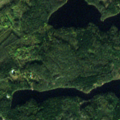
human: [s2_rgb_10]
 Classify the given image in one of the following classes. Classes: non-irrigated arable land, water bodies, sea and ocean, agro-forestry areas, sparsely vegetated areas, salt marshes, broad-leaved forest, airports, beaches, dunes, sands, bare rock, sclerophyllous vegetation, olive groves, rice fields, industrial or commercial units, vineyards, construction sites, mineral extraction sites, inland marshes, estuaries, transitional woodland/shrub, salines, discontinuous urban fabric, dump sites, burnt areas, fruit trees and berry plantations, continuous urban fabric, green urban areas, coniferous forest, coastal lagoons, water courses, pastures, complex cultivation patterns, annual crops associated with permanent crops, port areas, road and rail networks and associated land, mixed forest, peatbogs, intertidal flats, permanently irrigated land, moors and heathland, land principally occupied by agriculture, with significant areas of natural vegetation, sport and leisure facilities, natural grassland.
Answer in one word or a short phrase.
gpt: coniferous forest, mixed forest, water bodies